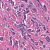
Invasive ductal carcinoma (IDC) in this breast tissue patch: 1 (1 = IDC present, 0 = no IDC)